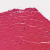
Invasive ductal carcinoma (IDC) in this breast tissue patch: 0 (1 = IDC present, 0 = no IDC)